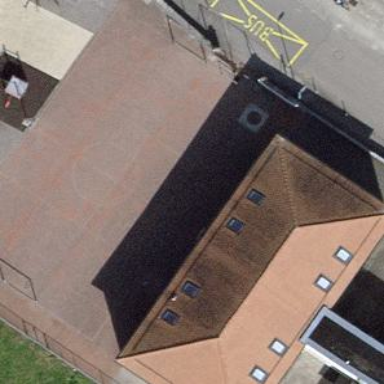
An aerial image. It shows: School used for education purposes.